Interaction volume radius: 5 \u00c5
Interaction volume height: 35 \u00c5
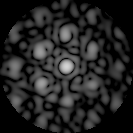
Disorder parameter: 0.5653